Aerial crown-view tile of a tropical tree (Barro Colorado Island, Panama), acquired 20240813:
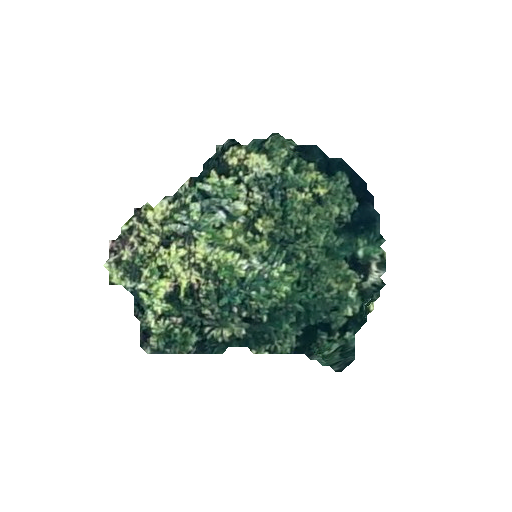
Species: Dendropanax arboreus
GBIF accepted scientific name: Dendropanax arboreus
Crown area: 70.534 m²